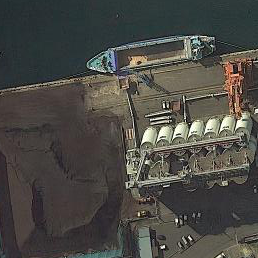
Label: Sand_carrier